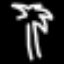
Label: palm tree